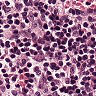
Metastatic tissue present: no